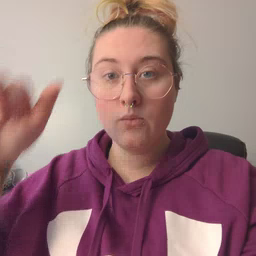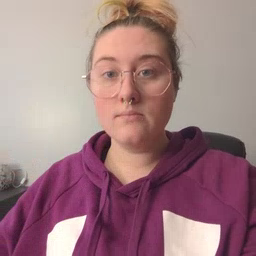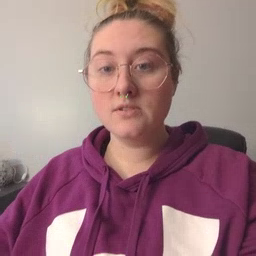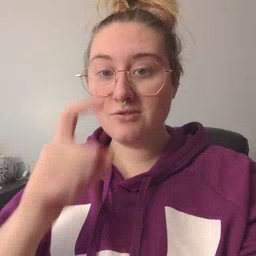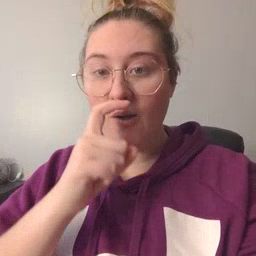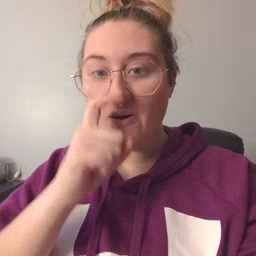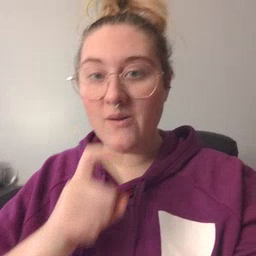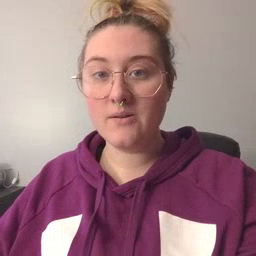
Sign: doll